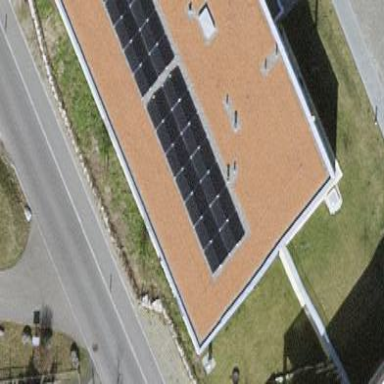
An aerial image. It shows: Solar power generator using photovoltaic method with solar photovoltaic panel types.